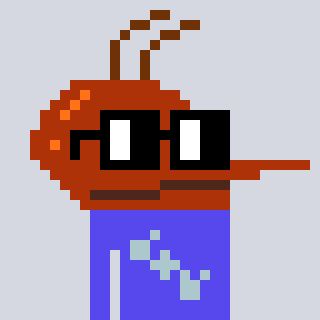
a pixel art character with square black glasses, a mosquito-shaped head and a computerblue-colored body on a cool background